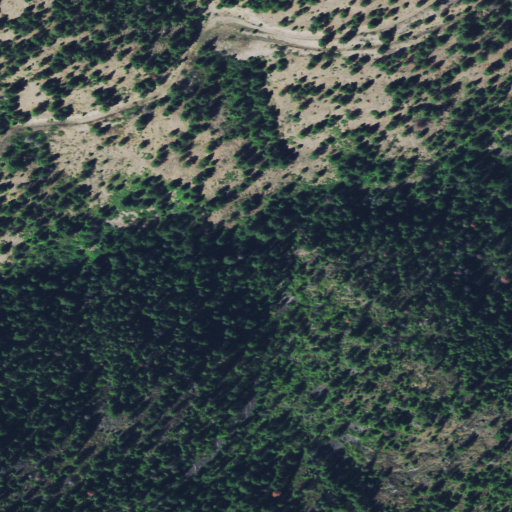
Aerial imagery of valley in Montana named Yuma Gulch containing evergreen forest and shrub